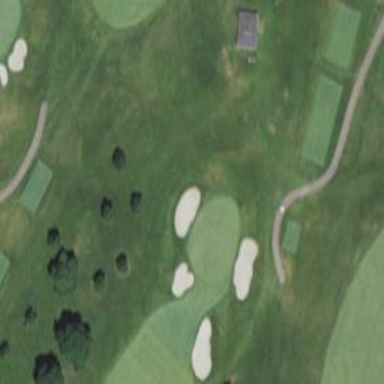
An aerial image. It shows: Golf hole.